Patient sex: F
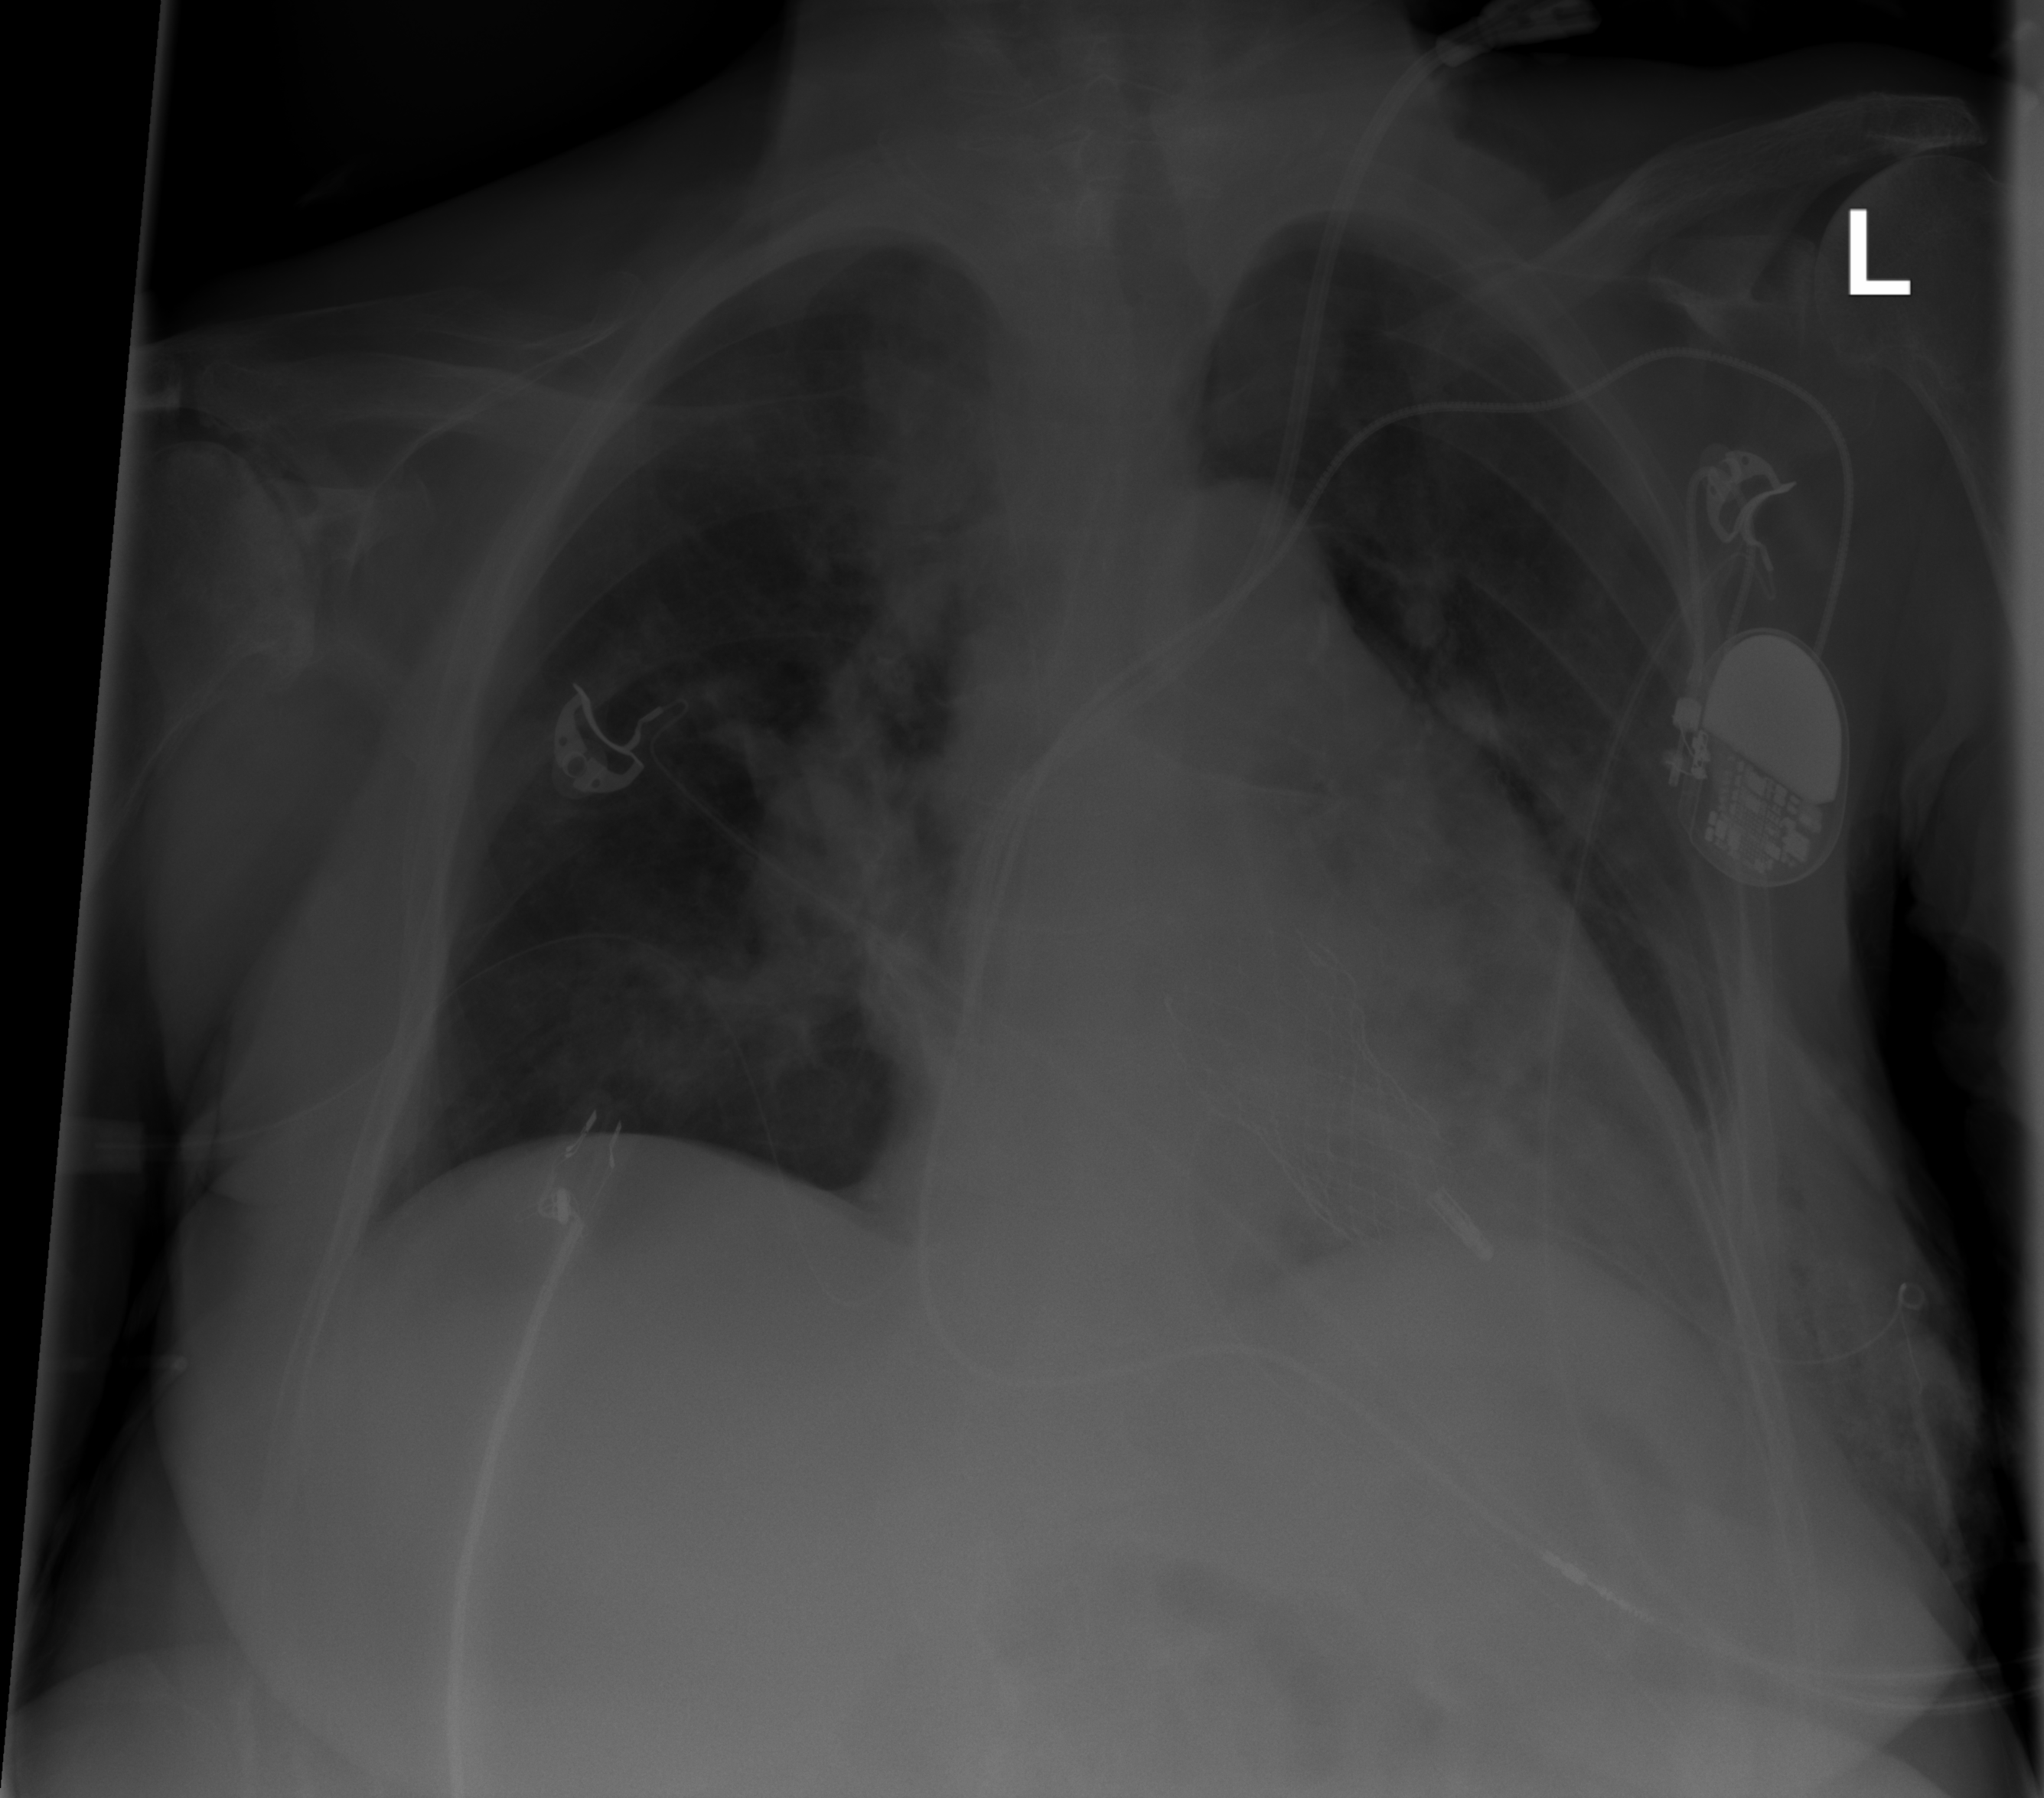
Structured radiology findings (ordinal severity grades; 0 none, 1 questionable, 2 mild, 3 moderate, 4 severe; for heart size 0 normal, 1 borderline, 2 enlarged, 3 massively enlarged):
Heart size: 2
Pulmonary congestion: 0
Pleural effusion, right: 0
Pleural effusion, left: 0
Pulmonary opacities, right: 2
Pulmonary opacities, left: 2
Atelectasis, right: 2
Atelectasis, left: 2